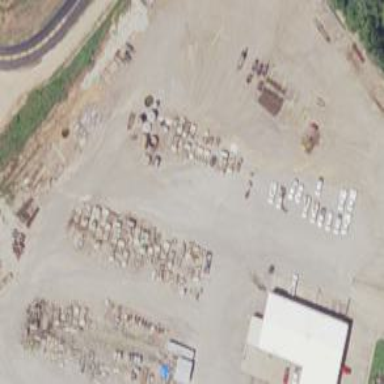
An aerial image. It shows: Utility area.